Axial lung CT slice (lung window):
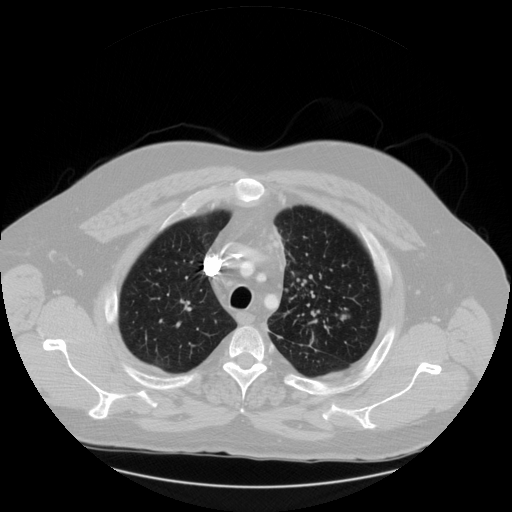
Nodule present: yes
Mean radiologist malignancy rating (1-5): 4.5